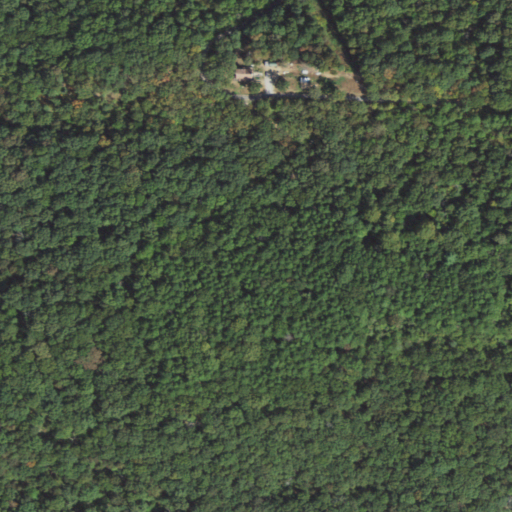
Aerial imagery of mountains in Illinois named Wildcat Hills containing deciduous forest, evergreen forest, open development, mixed forest, and low intensity development